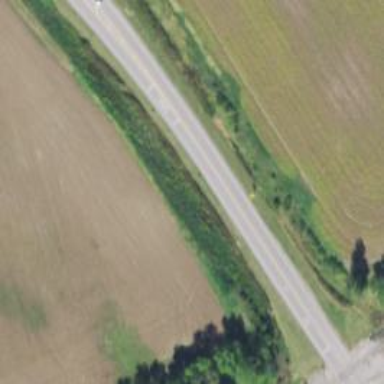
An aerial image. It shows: Unclassified road.